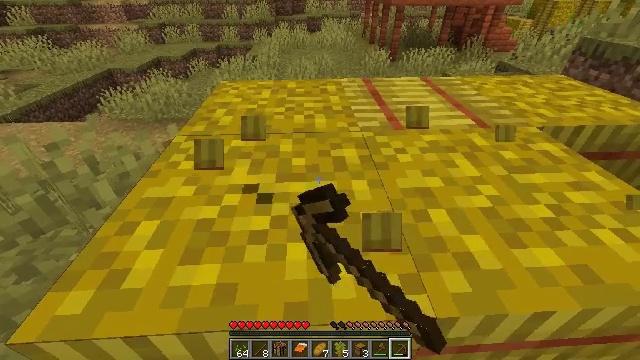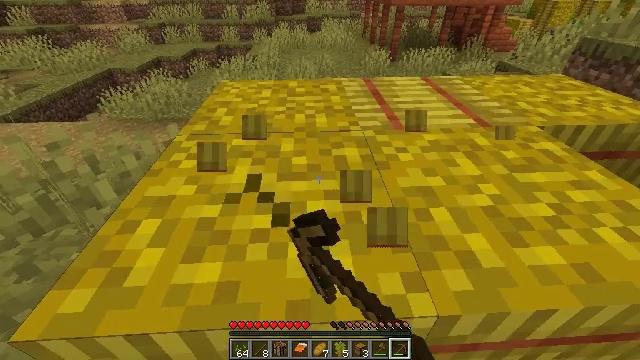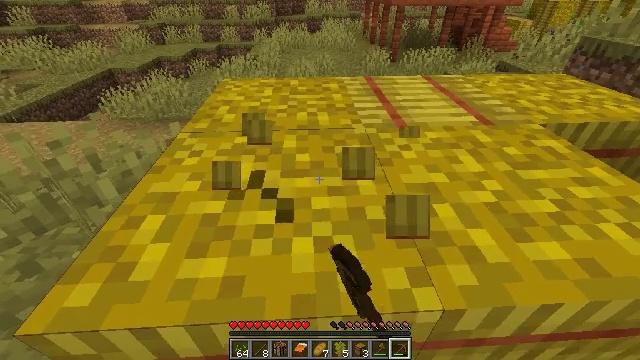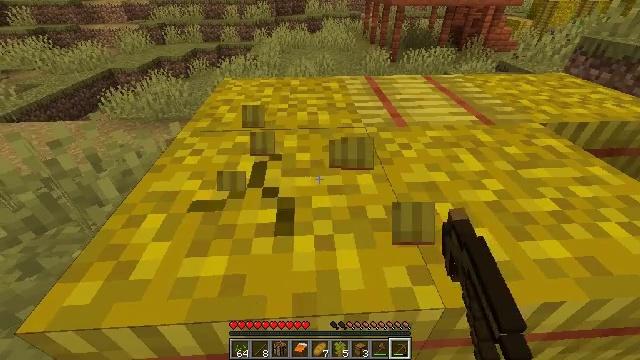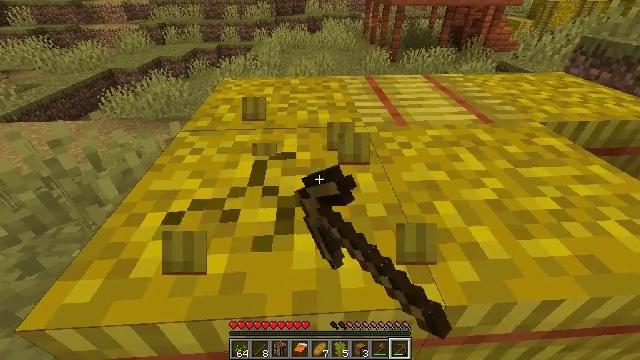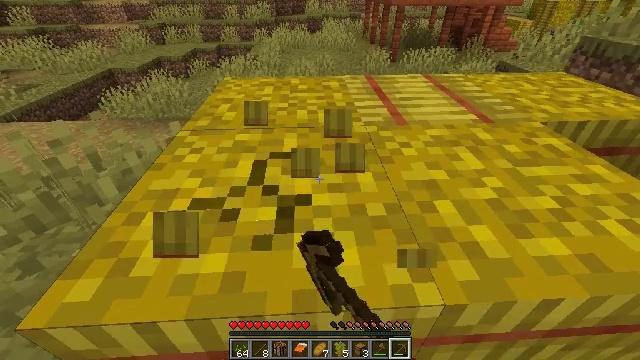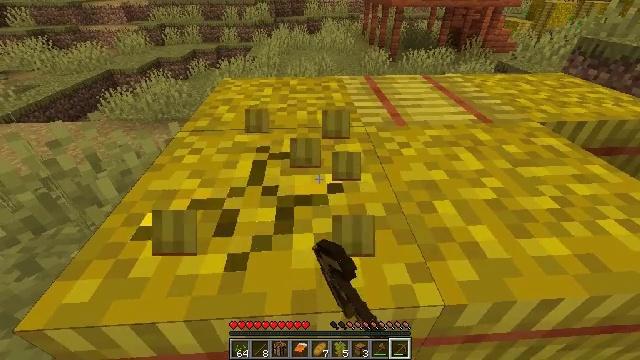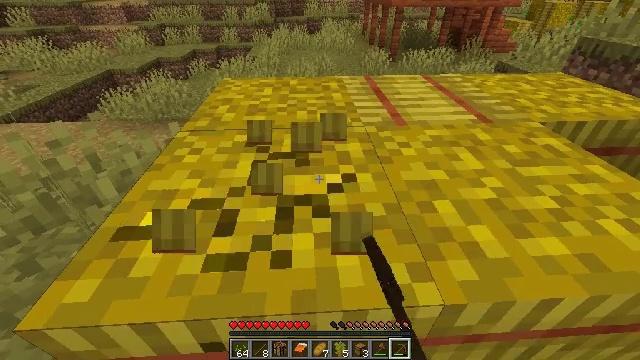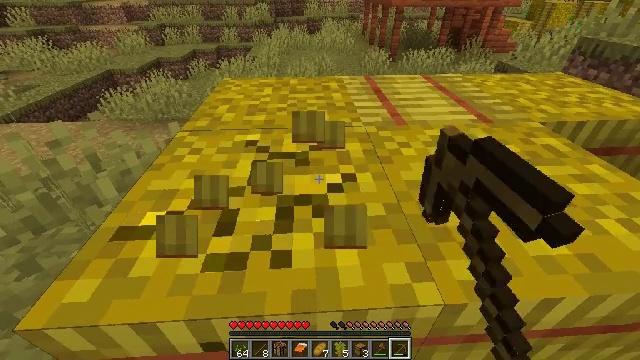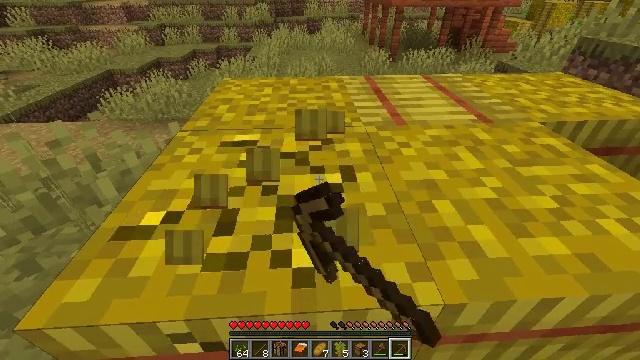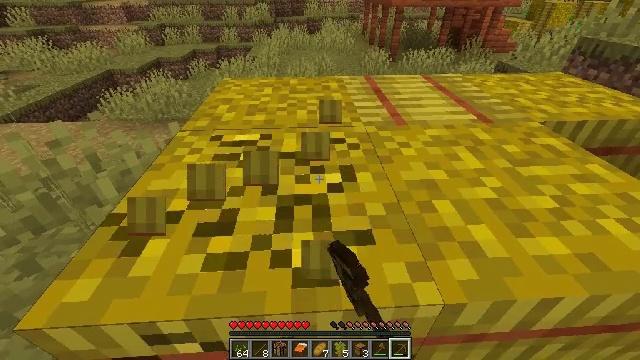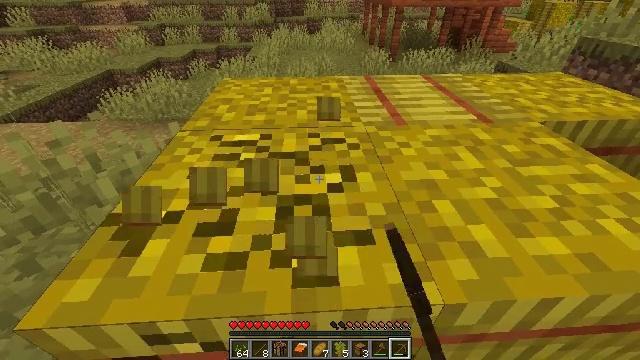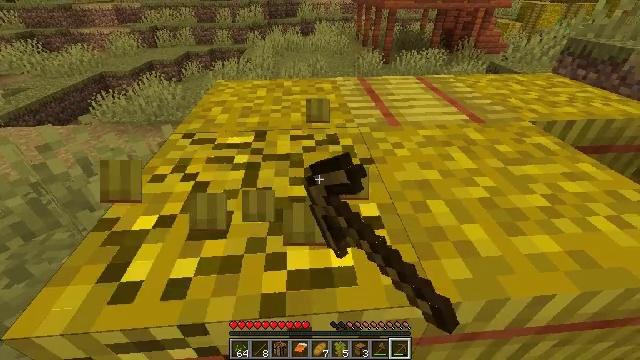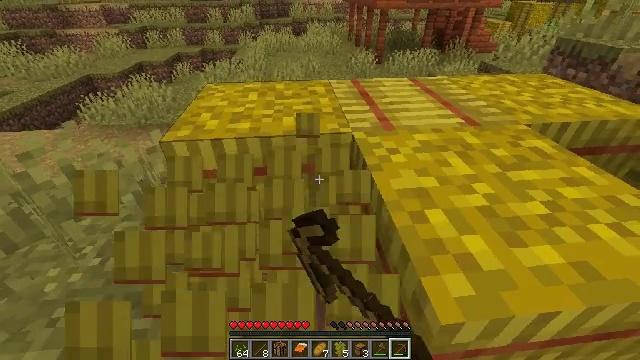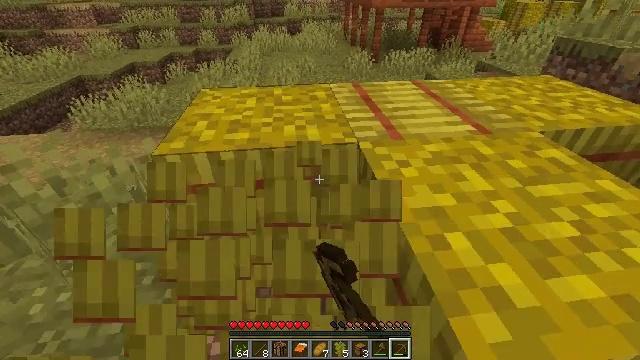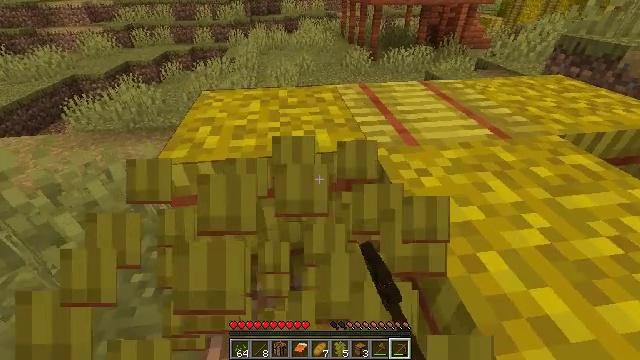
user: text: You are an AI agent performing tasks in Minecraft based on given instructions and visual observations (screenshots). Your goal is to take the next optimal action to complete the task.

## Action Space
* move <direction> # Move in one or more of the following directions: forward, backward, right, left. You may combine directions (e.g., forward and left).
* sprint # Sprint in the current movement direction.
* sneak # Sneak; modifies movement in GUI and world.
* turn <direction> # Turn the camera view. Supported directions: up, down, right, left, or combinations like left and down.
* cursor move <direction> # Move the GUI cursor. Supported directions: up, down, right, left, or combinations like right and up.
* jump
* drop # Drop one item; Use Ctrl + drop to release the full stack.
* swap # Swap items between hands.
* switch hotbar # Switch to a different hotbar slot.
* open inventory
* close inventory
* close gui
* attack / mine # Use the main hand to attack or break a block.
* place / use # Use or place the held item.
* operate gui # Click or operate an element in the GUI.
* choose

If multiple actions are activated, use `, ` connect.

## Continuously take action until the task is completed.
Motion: motion action
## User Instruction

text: Gather hay blocks from the farm.
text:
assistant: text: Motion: attack / mine
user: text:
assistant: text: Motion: attack / mine
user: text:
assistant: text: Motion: attack / mine
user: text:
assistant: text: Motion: attack / mine
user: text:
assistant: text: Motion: attack / mine
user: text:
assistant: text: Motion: attack / mine
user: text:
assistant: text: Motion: attack / mine
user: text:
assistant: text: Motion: attack / mine
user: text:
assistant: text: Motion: attack / mine
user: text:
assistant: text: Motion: attack / mine
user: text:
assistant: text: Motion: attack / mine
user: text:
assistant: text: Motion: move forward, turn right, attack / mine
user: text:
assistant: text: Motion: move forward, turn right, attack / mine
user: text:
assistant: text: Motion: move forward and move left, turn right, attack / mine
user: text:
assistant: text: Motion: move forward and move left, attack / mine
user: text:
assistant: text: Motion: move forward and move left, turn right, attack / mine
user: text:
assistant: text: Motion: move forward and move left, turn right, attack / mine
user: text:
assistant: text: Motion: move forward and move left, turn right, attack / mine
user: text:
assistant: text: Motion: move forward and move left, turn right and up, attack / mine
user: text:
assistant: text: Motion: move forward and move left, turn right, attack / mine
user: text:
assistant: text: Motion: turn right, attack / mine
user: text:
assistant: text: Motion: attack / mine
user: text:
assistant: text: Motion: attack / mine
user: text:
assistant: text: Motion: attack / mine
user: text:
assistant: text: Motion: attack / mine
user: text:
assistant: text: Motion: attack / mine
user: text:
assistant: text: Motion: attack / mine
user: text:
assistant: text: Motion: attack / mine
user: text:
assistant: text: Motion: attack / mine
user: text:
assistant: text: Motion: attack / mine